Interaction volume radius: 10 \u00c5
Interaction volume height: 25 \u00c5
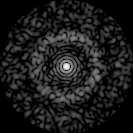
Disorder parameter: 0.8406